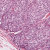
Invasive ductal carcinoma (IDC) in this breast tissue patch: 0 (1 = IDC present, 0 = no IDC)